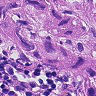
Metastatic tissue present: yes